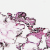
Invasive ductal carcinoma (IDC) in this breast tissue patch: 0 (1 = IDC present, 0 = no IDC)